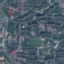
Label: Residential